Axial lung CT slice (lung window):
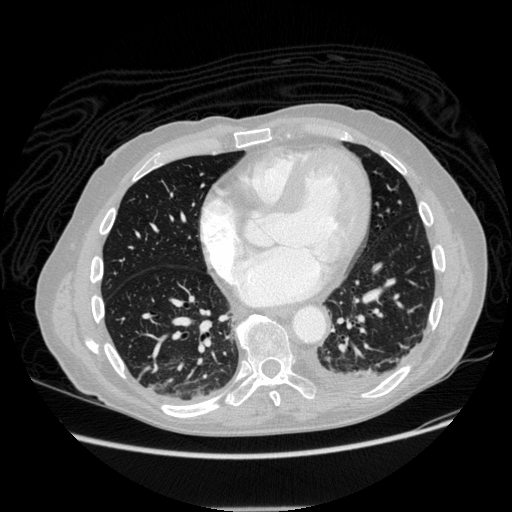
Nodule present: no